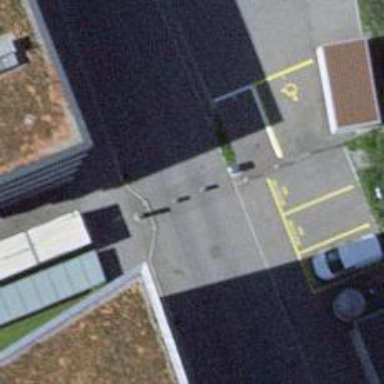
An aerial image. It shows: Rising bollard.